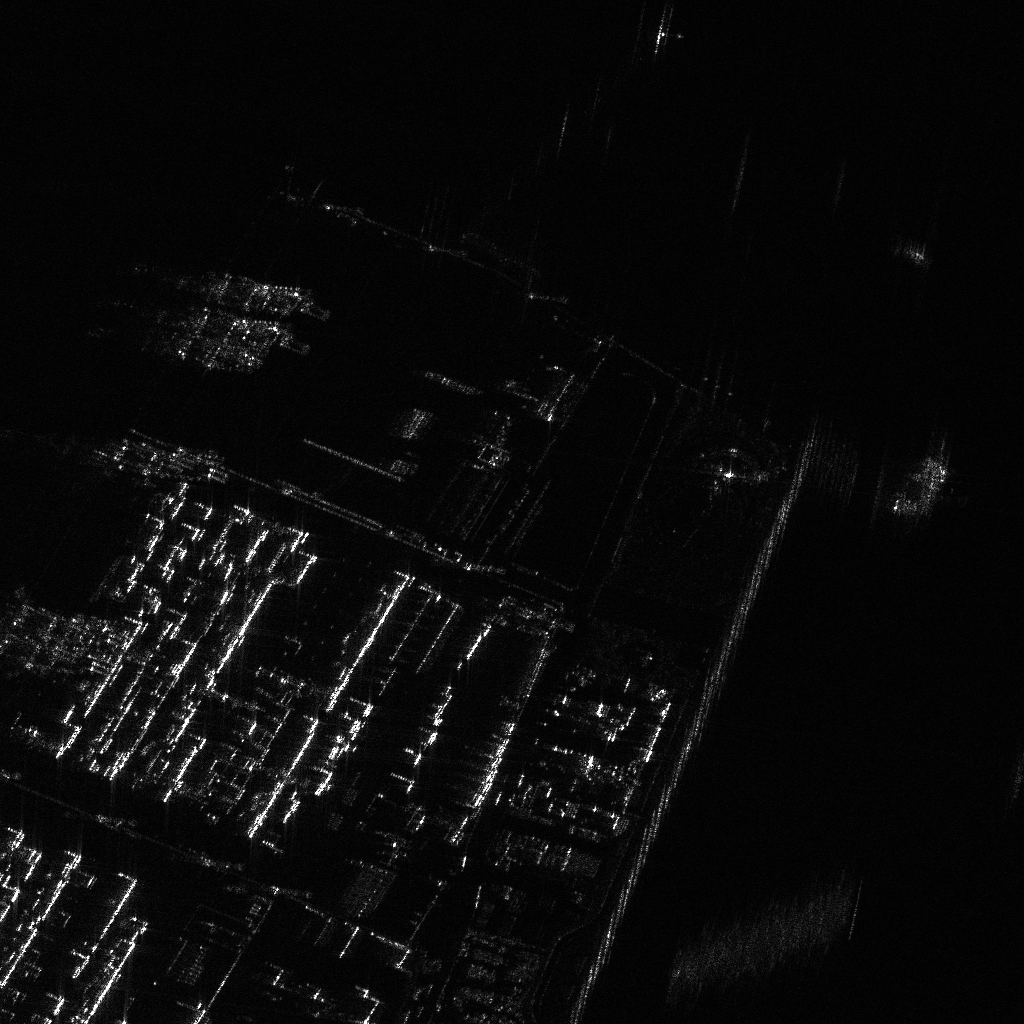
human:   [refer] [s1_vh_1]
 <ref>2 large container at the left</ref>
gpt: <box>[[14, 32, 25, 36, 19], [17, 29, 30, 32, 19]]</box>